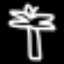
Label: palm tree